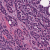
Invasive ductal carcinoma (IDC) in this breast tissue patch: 1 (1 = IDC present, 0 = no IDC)